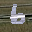
Label: 6